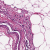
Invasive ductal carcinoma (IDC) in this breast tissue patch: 0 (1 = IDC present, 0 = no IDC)